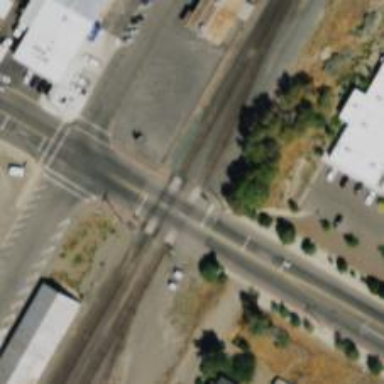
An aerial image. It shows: Railway crossing.